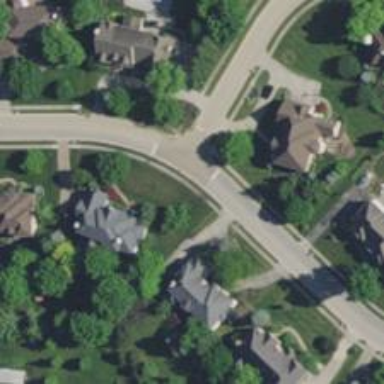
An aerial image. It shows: Smooth asphalt road in residential area.